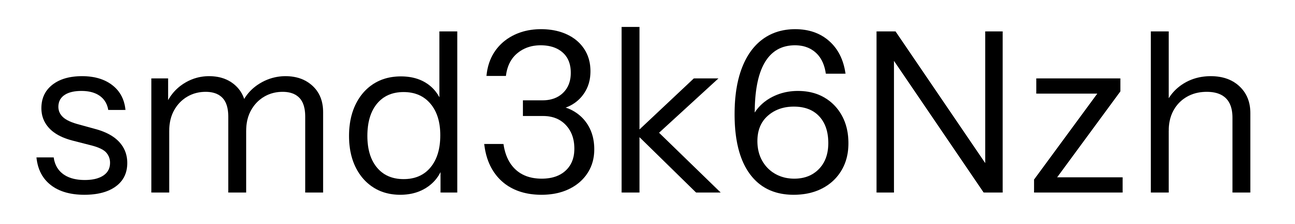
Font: InstrumentSans_Regular